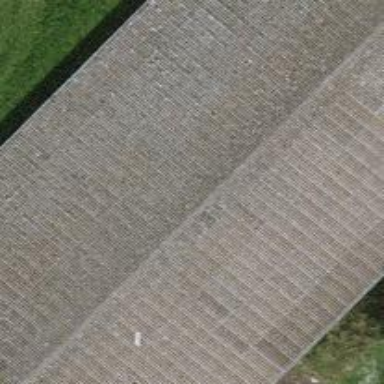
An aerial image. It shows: Farm building.